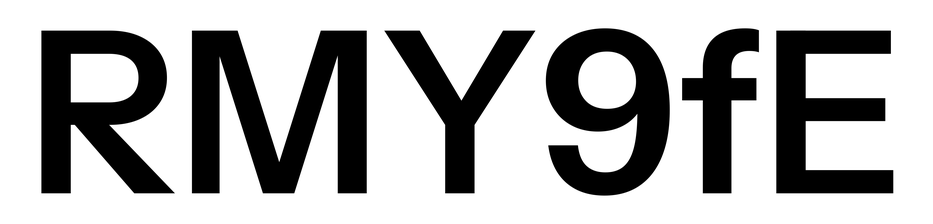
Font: InstrumentSans_SemiBold